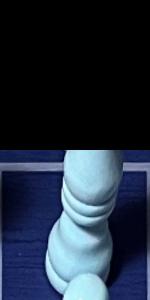
Label: Bishop_White